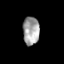
Tissue: skin
Cell type: Epithelial cells
Senescence score: 0.2658
Nuclear area (px): 457
Mean DAPI intensity: 163.16